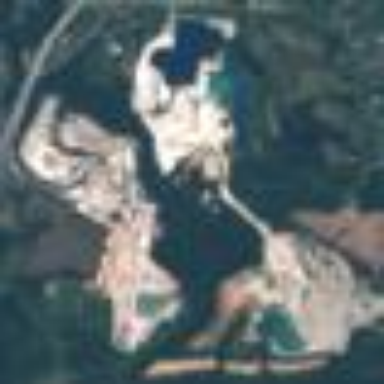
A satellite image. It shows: Quarry extracting aggregate and limestone resources.